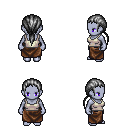
a pixel art fantasy rpg character, female body template, dark elf, purple skin, white pirate shirt, robe skirt, gray ponytail hairstyle, four views (front, back, left, right), 2x2 character sprite sheet, small pixel art, hard edges, no anti-aliasing